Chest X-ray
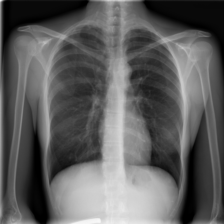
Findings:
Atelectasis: negative
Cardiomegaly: negative
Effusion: negative
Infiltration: negative
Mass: negative
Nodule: positive
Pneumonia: negative
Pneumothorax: negative
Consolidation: negative
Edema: negative
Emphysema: negative
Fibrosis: positive
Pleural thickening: positive
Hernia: negative